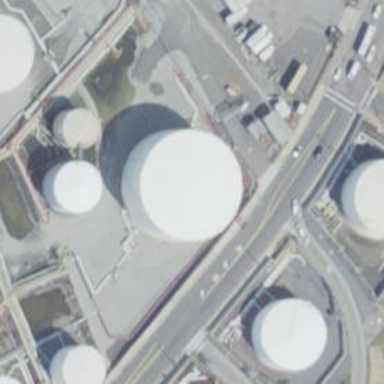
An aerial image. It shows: Storage tank building.